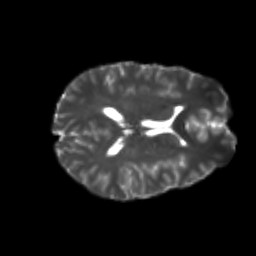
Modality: T2w
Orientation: axial
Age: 23
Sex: female
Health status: healthy
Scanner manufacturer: philips
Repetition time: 7.387 s
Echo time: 0.08599 s